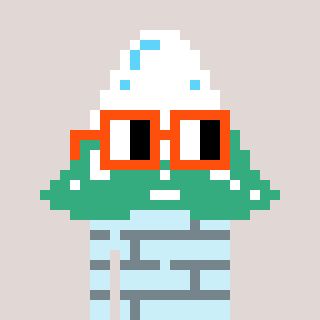
a pixel art character with square orange glasses, a snowy mountain-shaped head and a cold-colored body on a warm background